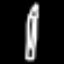
Label: pencil